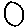
Label: circle